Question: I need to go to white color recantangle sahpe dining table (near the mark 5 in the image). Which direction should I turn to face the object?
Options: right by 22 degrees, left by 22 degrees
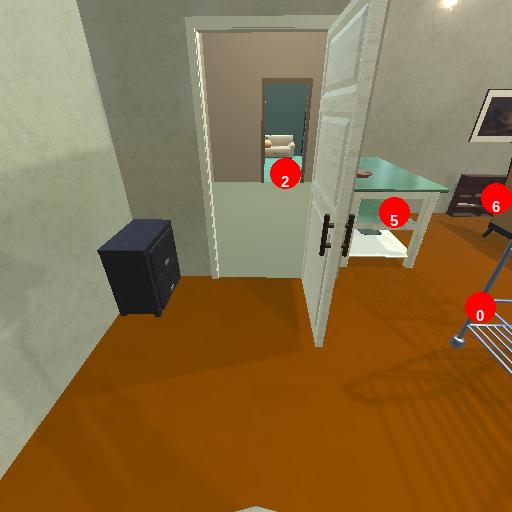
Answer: right by 22 degrees